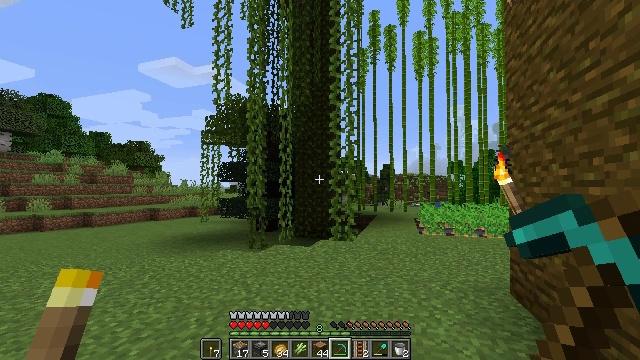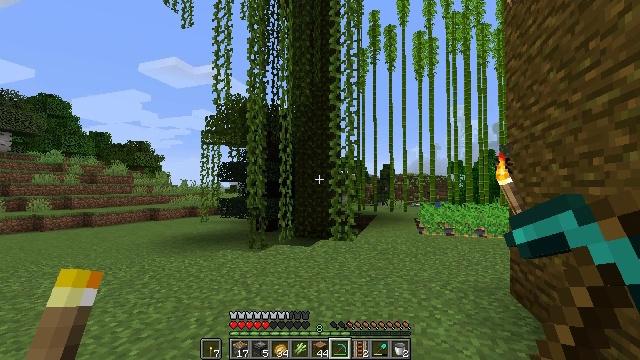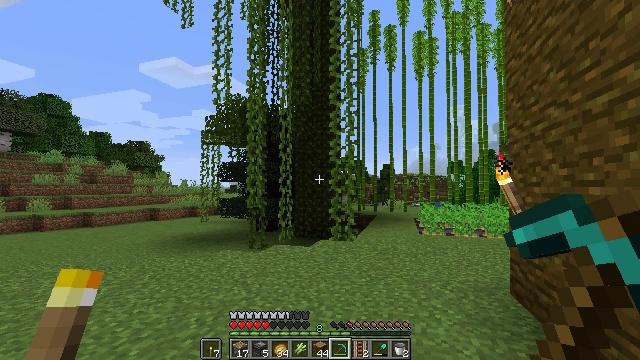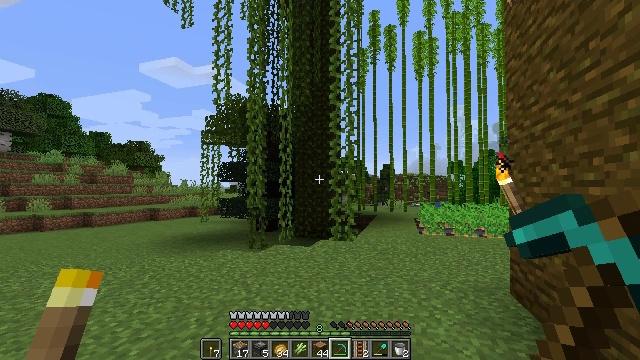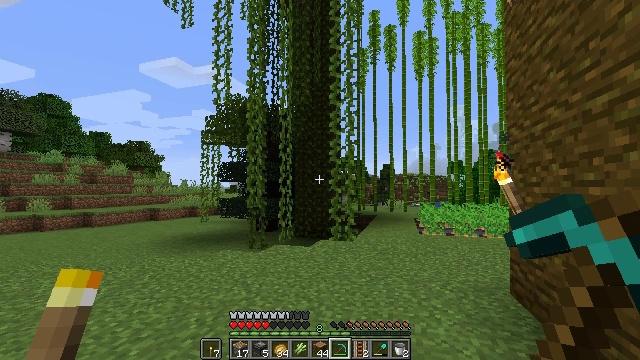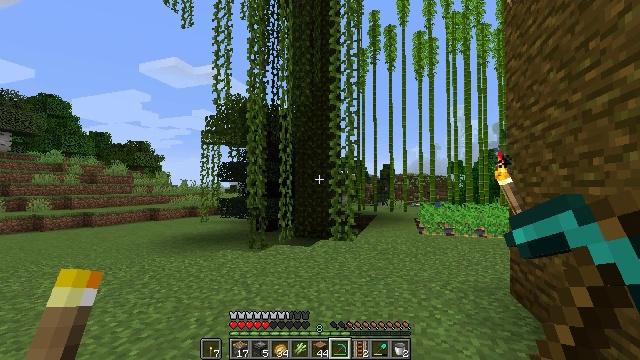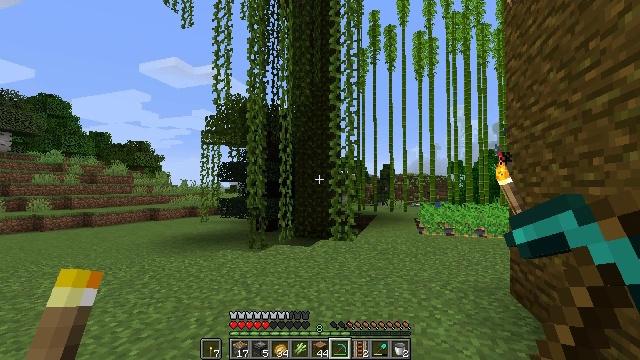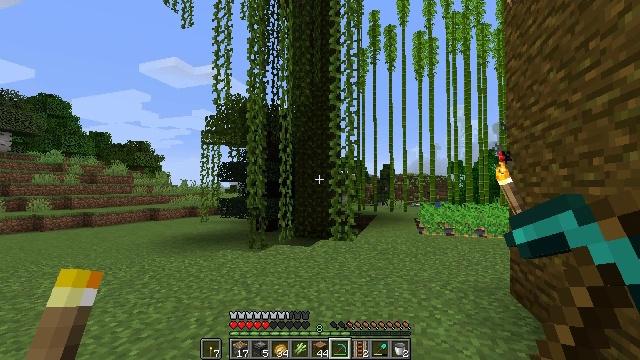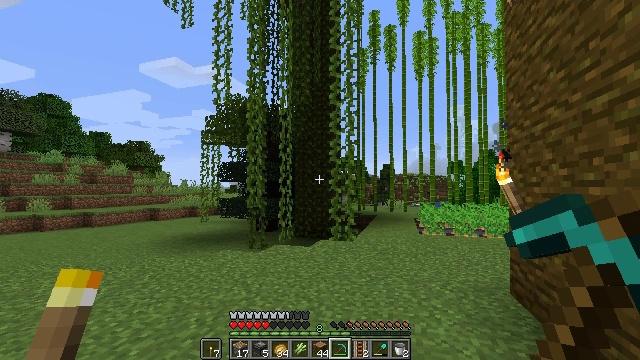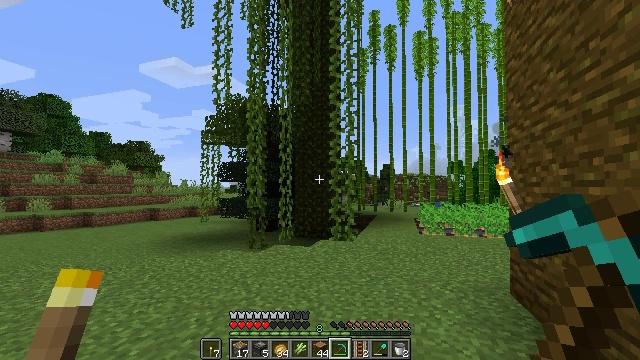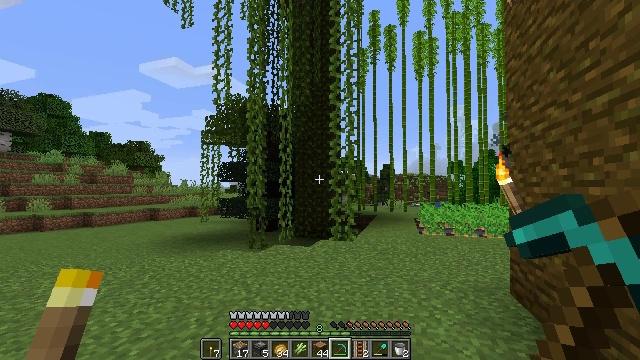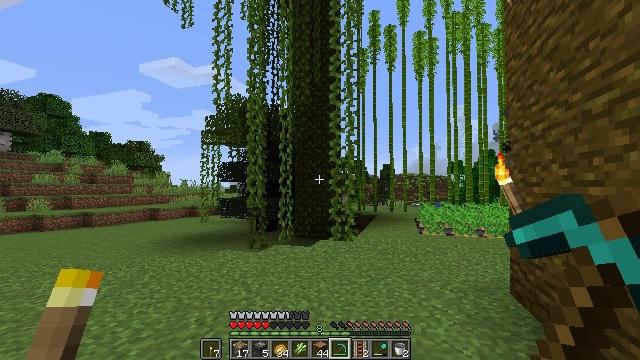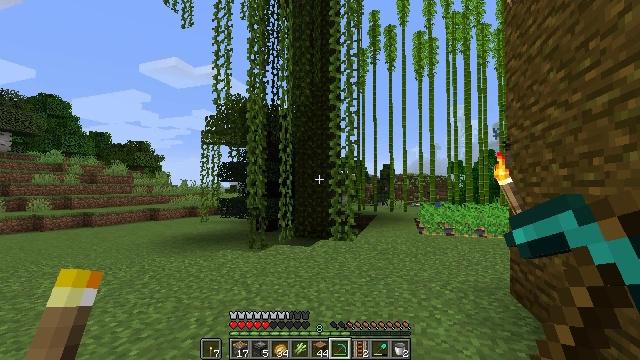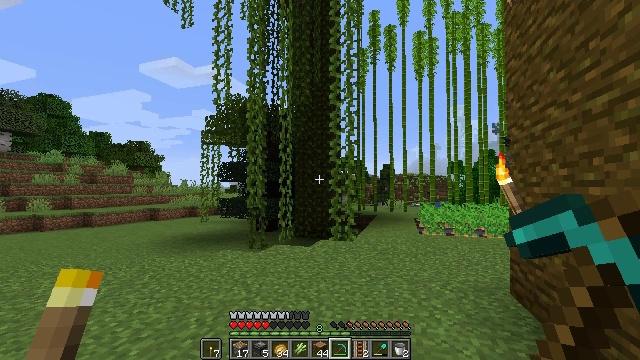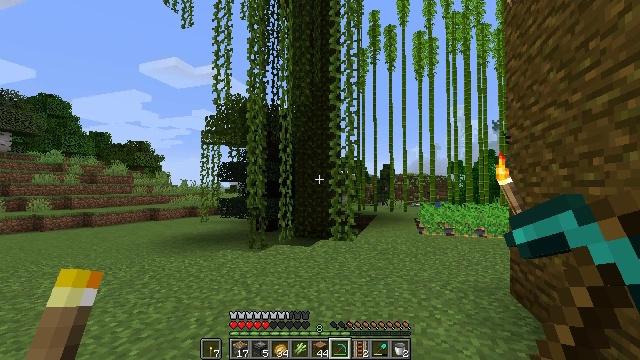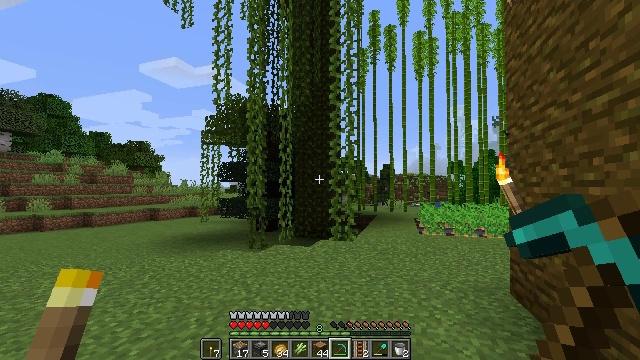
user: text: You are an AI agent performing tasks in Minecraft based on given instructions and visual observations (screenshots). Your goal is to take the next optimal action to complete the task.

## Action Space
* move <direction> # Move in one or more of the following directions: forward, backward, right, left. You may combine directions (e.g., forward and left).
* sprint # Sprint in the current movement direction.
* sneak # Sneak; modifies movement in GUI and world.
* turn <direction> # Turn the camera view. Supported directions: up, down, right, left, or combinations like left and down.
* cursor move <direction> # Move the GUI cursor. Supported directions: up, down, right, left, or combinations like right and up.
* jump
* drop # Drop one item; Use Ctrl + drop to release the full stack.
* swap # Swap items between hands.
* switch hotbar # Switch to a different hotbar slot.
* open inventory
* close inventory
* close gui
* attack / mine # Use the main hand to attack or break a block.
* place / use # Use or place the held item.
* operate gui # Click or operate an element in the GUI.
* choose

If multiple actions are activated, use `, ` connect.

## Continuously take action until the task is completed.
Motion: motion action
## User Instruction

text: Mine tall grass from the ground.
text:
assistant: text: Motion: no_op
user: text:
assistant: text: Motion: no_op
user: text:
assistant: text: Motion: no_op
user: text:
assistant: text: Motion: no_op
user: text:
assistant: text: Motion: no_op
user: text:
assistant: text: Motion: no_op
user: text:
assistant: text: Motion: no_op
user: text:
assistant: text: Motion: no_op
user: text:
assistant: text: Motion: no_op
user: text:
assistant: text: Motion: no_op
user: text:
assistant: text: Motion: no_op
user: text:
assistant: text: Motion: no_op
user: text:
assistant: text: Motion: no_op
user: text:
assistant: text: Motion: no_op
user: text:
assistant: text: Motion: no_op
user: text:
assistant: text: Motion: no_op
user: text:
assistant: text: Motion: no_op
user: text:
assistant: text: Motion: no_op
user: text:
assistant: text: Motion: no_op
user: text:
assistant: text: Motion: no_op
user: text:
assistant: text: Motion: no_op
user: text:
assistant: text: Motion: no_op
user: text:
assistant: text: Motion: no_op
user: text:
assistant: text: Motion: no_op
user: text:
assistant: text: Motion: no_op
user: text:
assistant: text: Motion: no_op
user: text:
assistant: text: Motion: no_op
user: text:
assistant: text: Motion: no_op
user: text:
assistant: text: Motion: no_op
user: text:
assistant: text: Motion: no_op